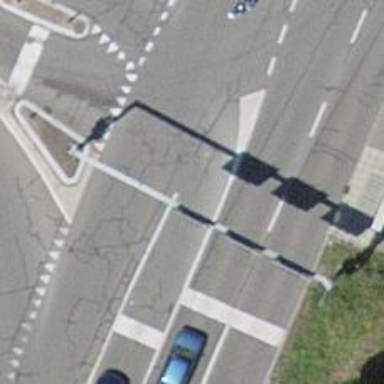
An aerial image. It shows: Road with traffic signals at crossing.